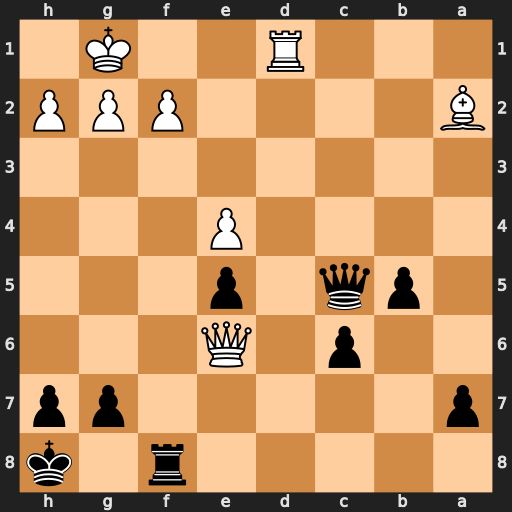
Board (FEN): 5r1k/p5pp/2p1Q3/1pq1p3/4P3/8/B4PPP/3R2K1
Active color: b
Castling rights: -
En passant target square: -
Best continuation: Qxf2+ Kh1 Qf1+ Rxf1 Rxf1#